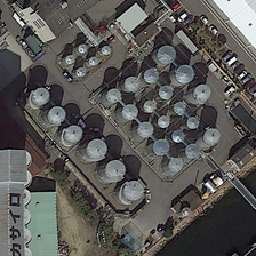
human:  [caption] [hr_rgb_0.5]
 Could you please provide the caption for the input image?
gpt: There are eight storage rooms near the residential area.

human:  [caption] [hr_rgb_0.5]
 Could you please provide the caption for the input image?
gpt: There are eight warehouses near the village.

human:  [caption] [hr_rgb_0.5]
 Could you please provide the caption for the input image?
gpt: Eight warehouses near the residential area.

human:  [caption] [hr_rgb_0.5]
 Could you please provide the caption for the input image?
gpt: There are eight storage areas near the residential area.

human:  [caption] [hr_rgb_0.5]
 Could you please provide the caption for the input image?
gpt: There are eight warehouses near the area.